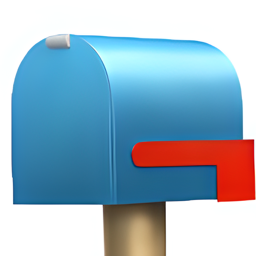
Name: closed mailbox with lowered flag
Emoji: 📪
Group: Objects
Sub-group: mail